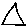
Label: triangle